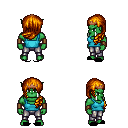
a pixel art fantasy rpg character, male body template, orc, green skin, teal pirate shirt, metal pants, dark blonde left-swept hairstyle, bronze tiara, leather bracers, black slippers, four views (front, back, left, right), 2x2 character sprite sheet, small pixel art, hard edges, no anti-aliasing